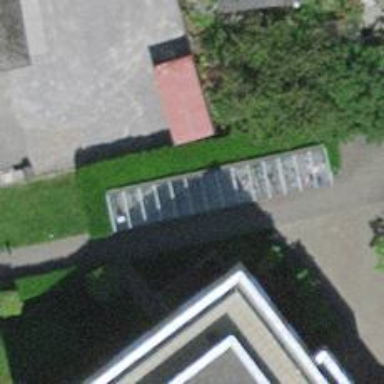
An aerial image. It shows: Bicycle parking area with wall loops.